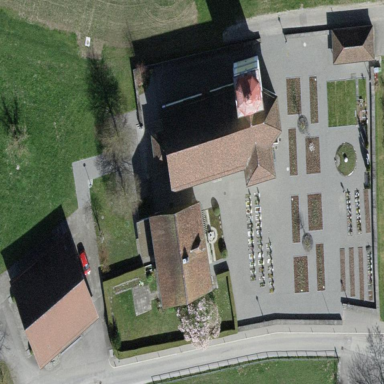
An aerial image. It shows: Religious area.